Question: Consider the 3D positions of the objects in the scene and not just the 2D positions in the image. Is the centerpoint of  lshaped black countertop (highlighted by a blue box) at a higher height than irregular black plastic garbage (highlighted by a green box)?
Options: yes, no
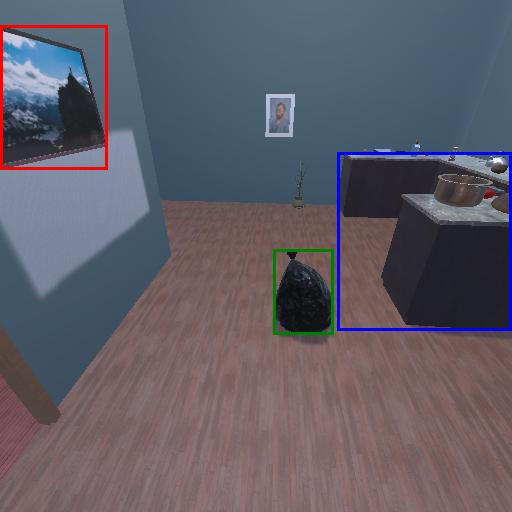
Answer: yes